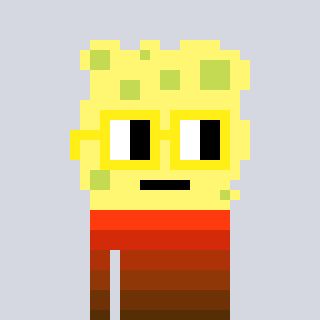
a pixel art character with square yellow glasses, a sponge-shaped head and a grayscale-colored body on a cool background